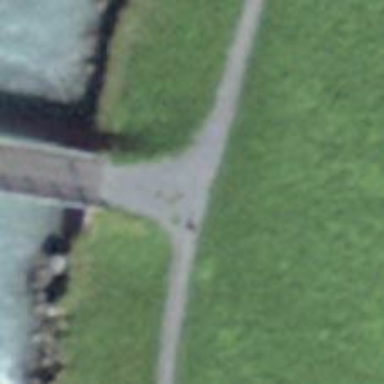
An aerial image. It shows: Grassy track with grade2 tracktype.